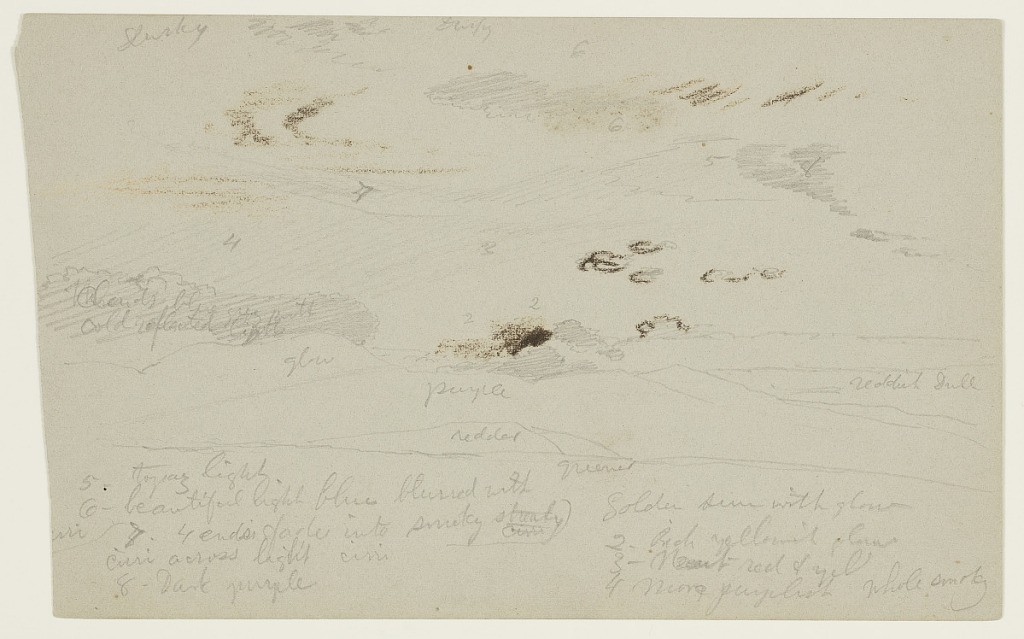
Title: The Catskill Escarpment at Sunset, Hudson, New York
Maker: Frederic Edwin Church, American, 1826–1900
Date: possibly 1860
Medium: Graphite and oxidized white gouache on gray-green wove paper; verso: graphite and oxidized white gouache
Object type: Drawing
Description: Landscape sketch showing a view of the Catskill Escarpment at sunset, as seen from a point on or near the artist's property in Hudson, New York. Multiple topographic features are recognizable at center: Blackhead Mountain at left, Acra Point and Windham High Peak at right, and Cairo Round Top, the shorter prominence before the range at center. The rest of the range extends out of frame at left and right. Groups of wispy cirri and puffy cumulus clouds intermingle in the sky above as they are variously colored and illuminated by the light of the setting sun.

Verso: Landscape sketch showing a view of the sunset over the Catskills, as seen from the artist's property in Hudson, New York. The contour of the northern portion of the Catskill Escarpment forms an undulating horizon across the composition, with the summits of Acra Point and Windham High Peak visible at center. Long layers of mixed clouds hang just above the ridge, blocking the sun, which in turn sends rays of light emanating overhead. Above, several puffy clouds are brightly lit by these sunbeams.